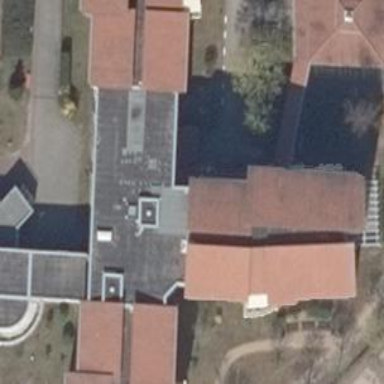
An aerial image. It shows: Part of building.